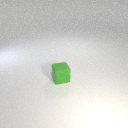
small green rubber cube